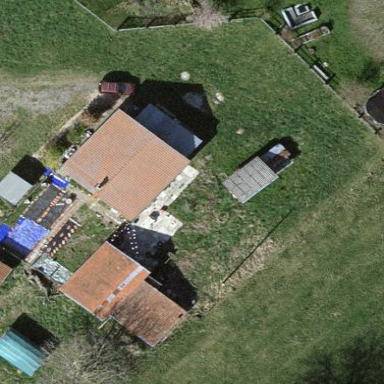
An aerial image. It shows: Simple and straightforward house.